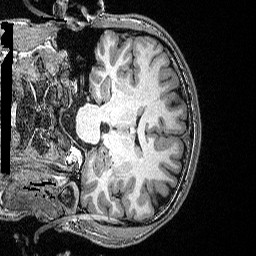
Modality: T1w
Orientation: coronal
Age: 26
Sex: male
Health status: ill
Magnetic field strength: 3 T
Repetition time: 2.53 s
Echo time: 0.00331 s